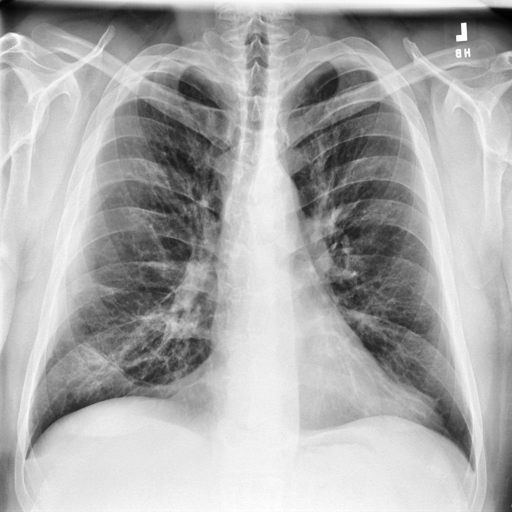
Finding: NORMAL